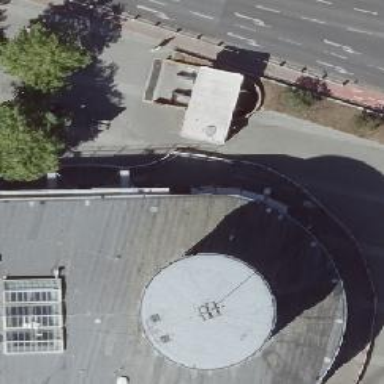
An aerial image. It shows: Exhibition hall with flat roof.